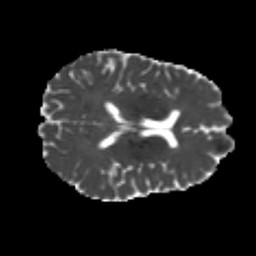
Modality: MD
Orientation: axial
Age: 23
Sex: male
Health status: healthy
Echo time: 0.074 s